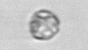
Label: coccolithophorid